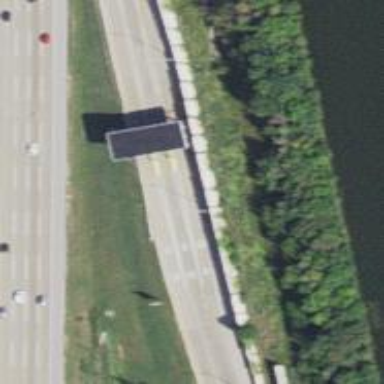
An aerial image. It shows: Toll gantry on the road.